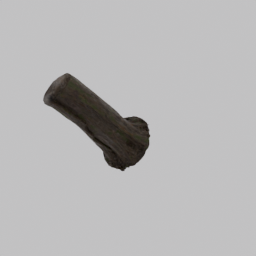
Label: nature